Question: I am creating a layout with a and a . The problem which I am facing is that the layout is getting re sized as soon as the softkeypad opens.
Here is :
'''
<ScrollView xmlns:android="http://schemas.android.com/apk/res/android"
android:layout_width="fill_parent"
android:layout_height="fill_parent"
android:fillViewport="true"
android:padding="10px" >
<RelativeLayout
android:layout_width="fill_parent"
android:layout_height="fill_parent"
android:orientation="vertical" >
<TextView
android:id="@+id/settings_textView"
android:layout_width="wrap_content"
android:layout_height="wrap_content"
android:layout_alignParentTop="true"
android:layout_centerHorizontal="true"
android:layout_marginTop="15dp"
android:text="Settings"
android:textAppearance="?android:attr/textAppearanceMedium" />
<TextView
android:id="@+id/trainingSchedule_textView"
android:layout_width="wrap_content"
android:layout_height="wrap_content"
android:layout_alignParentLeft="true"
android:layout_below="@+id/settings_textView"
android:layout_marginLeft="19dp"
android:layout_marginTop="22dp"
android:text="Training Schedule:"
android:textAppearance="?android:attr/textAppearanceSmall" />
<EditText
android:id="@+id/trainingSchedule_editText"
android:layout_width="wrap_content"
android:layout_height="wrap_content"
android:layout_alignBaseline="@+id/trainingSchedule_textView"
android:layout_alignBottom="@+id/trainingSchedule_textView"
android:layout_marginLeft="14dp"
android:layout_toRightOf="@+id/trainingSchedule_textView"
android:ems="10" >
</EditText>
<TextView
android:id="@+id/days_textView1"
android:layout_width="wrap_content"
android:layout_height="wrap_content"
android:layout_alignLeft="@+id/trainingSchedule_textView"
android:layout_below="@+id/trainingSchedule_editText"
android:layout_marginTop="34dp"
android:text="Days:"
android:textAppearance="?android:attr/textAppearanceSmall" />
<EditText
android:id="@+id/days_editText"
android:layout_width="wrap_content"
android:layout_height="wrap_content"
android:layout_alignBaseline="@+id/days_textView1"
android:layout_alignBottom="@+id/days_textView1"
android:layout_alignLeft="@+id/trainingSchedule_editText"
android:ems="10"
android:inputType="number" />
<TextView
android:id="@+id/time_textView"
android:layout_width="wrap_content"
android:layout_height="wrap_content"
android:layout_alignLeft="@+id/days_textView1"
android:layout_below="@+id/days_editText"
android:layout_marginTop="37dp"
android:text="Time:"
android:textAppearance="?android:attr/textAppearanceSmall" />
<EditText
android:id="@+id/time_editText"
android:layout_width="wrap_content"
android:layout_height="wrap_content"
android:layout_alignBaseline="@+id/time_textView"
android:layout_alignBottom="@+id/time_textView"
android:layout_alignLeft="@+id/days_editText"
android:ems="10"
android:inputType="time" >
</EditText>
<TextView
android:id="@+id/timezone_textView"
android:layout_width="wrap_content"
android:layout_height="wrap_content"
android:layout_alignLeft="@+id/time_textView"
android:layout_centerVertical="true"
android:text="Time Zone:"
android:textAppearance="?android:attr/textAppearanceSmall" />
<EditText
android:id="@+id/timezone_editText"
android:layout_width="wrap_content"
android:layout_height="wrap_content"
android:layout_alignBaseline="@+id/timezone_textView"
android:layout_alignBottom="@+id/timezone_textView"
android:layout_alignLeft="@+id/time_editText"
android:layout_alignParentRight="true"
android:ems="10"
android:inputType="number" >
</EditText>
<TextView
android:id="@+id/frequency_textView"
android:layout_width="wrap_content"
android:layout_height="wrap_content"
android:layout_alignLeft="@+id/timezone_textView"
android:layout_below="@+id/timezone_editText"
android:layout_marginTop="41dp"
android:text="Frequency:"
android:textAppearance="?android:attr/textAppearanceSmall" />
<EditText
android:id="@+id/frequency_editText"
android:layout_width="wrap_content"
android:layout_height="wrap_content"
android:layout_alignBaseline="@+id/frequency_textView"
android:layout_alignBottom="@+id/frequency_textView"
android:layout_alignLeft="@+id/timezone_editText"
android:ems="10" />
<TextView
android:id="@+id/notifications_textView"
android:layout_width="wrap_content"
android:layout_height="wrap_content"
android:layout_alignLeft="@+id/frequency_textView"
android:layout_below="@+id/frequency_editText"
android:layout_marginTop="42dp"
android:text="Notifications:"
android:textAppearance="?android:attr/textAppearanceSmall" />
<EditText
android:id="@+id/notifications_editText"
android:layout_width="wrap_content"
android:layout_height="wrap_content"
android:layout_alignBaseline="@+id/notifications_textView"
android:layout_alignBottom="@+id/notifications_textView"
android:layout_alignLeft="@+id/frequency_editText"
android:ems="10" />
</RelativeLayout>
</ScrollView>
'''
This is the output after running in the emulator:

How can I fix this?
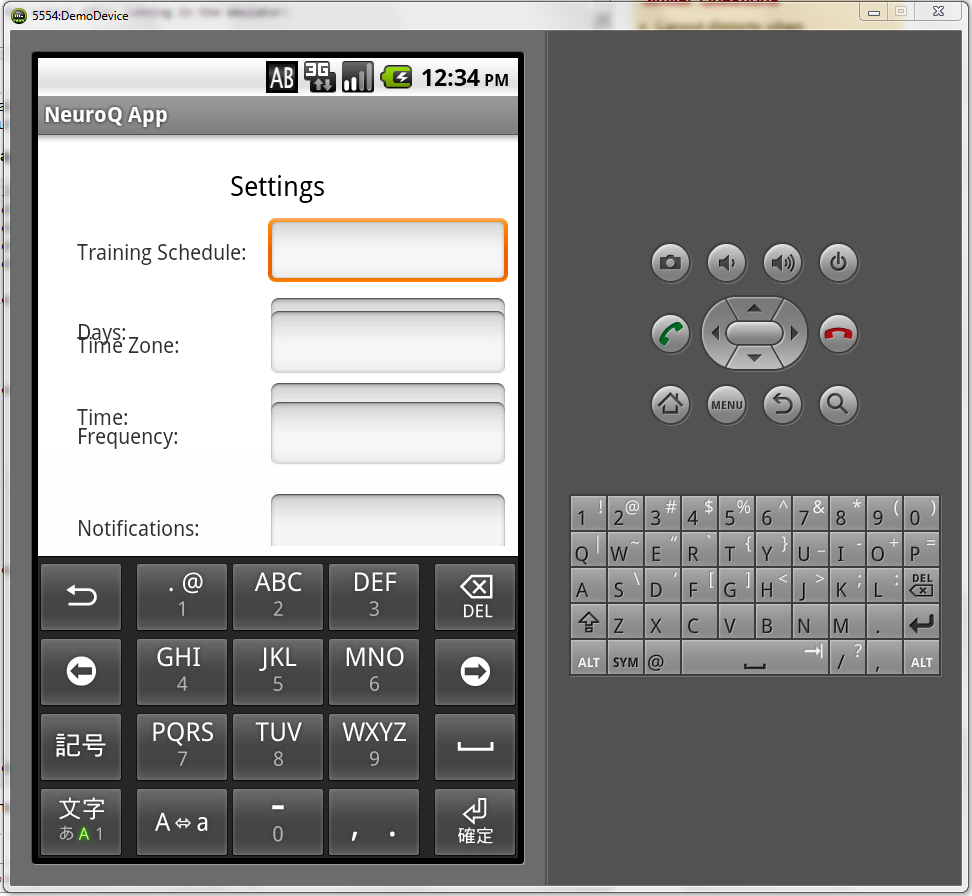
Answer: No need more changes on your xml file. Please replace the following code frome your existing code, I have done some minor changes.
'''
<ScrollView xmlns:android="http://schemas.android.com/apk/res/android"
android:layout_width="fill_parent"
android:layout_height="fill_parent"
android:fillViewport="true"
android:padding="10px" >
<RelativeLayout
android:layout_width="fill_parent"
android:layout_height="fill_parent"
android:orientation="vertical" >
<TextView
android:id="@+id/settings_textView"
android:layout_width="wrap_content"
android:layout_height="wrap_content"
android:layout_alignParentTop="true"
android:layout_centerHorizontal="true"
android:layout_marginTop="15dp"
android:text="Settings"
android:textAppearance="?android:attr/textAppearanceMedium" />
<TextView
android:id="@+id/trainingSchedule_textView"
android:layout_width="wrap_content"
android:layout_height="wrap_content"
android:layout_alignParentLeft="true"
android:layout_below="@+id/settings_textView"
android:layout_marginLeft="19dp"
android:layout_marginTop="22dp"
android:text="Training Schedule:"
android:textAppearance="?android:attr/textAppearanceSmall" />
<EditText
android:id="@+id/trainingSchedule_editText"
android:layout_width="wrap_content"
android:layout_height="wrap_content"
android:layout_alignBaseline="@+id/trainingSchedule_textView"
android:layout_alignBottom="@+id/trainingSchedule_textView"
android:layout_marginLeft="14dp"
android:layout_toRightOf="@+id/trainingSchedule_textView"
android:ems="10" >
</EditText>
<TextView
android:id="@+id/days_textView1"
android:layout_width="wrap_content"
android:layout_height="wrap_content"
android:layout_alignLeft="@+id/trainingSchedule_textView"
android:layout_below="@+id/trainingSchedule_editText"
android:layout_marginTop="34dp"
android:text="Days:"
android:textAppearance="?android:attr/textAppearanceSmall" />
<EditText
android:id="@+id/days_editText"
android:layout_width="wrap_content"
android:layout_height="wrap_content"
android:layout_alignBaseline="@+id/days_textView1"
android:layout_alignBottom="@+id/days_textView1"
android:layout_alignLeft="@+id/trainingSchedule_editText"
android:ems="10"
android:inputType="number" />
<TextView
android:id="@+id/time_textView"
android:layout_width="wrap_content"
android:layout_height="wrap_content"
android:layout_alignLeft="@+id/days_textView1"
android:layout_below="@+id/days_editText"
android:layout_marginTop="34dp"
android:text="Time:"
android:textAppearance="?android:attr/textAppearanceSmall" />
<EditText
android:id="@+id/time_editText"
android:layout_width="wrap_content"
android:layout_height="wrap_content"
android:layout_alignBaseline="@+id/time_textView"
android:layout_alignBottom="@+id/time_textView"
android:layout_alignLeft="@+id/days_editText"
android:ems="10"
android:inputType="time" >
</EditText>
<TextView
android:id="@+id/timezone_textView"
android:layout_width="wrap_content"
android:layout_height="wrap_content"
android:layout_alignLeft="@+id/time_textView1"
android:layout_below="@+id/time_editText"
android:layout_marginTop="34dp"
android:text="Time Zone:"
android:textAppearance="?android:attr/textAppearanceSmall" />
<EditText
android:id="@+id/timezone_editText"
android:layout_width="wrap_content"
android:layout_height="wrap_content"
android:layout_alignBaseline="@+id/timezone_textView"
android:layout_alignBottom="@+id/timezone_textView"
android:layout_alignLeft="@+id/time_editText"
android:layout_alignParentRight="true"
android:ems="10"
android:inputType="number" >
</EditText>
<TextView
android:id="@+id/frequency_textView"
android:layout_width="wrap_content"
android:layout_height="wrap_content"
android:layout_alignLeft="@+id/timezone_textView"
android:layout_below="@+id/timezone_editText"
android:layout_marginTop="41dp"
android:text="Frequency:"
android:textAppearance="?android:attr/textAppearanceSmall" />
<EditText
android:id="@+id/frequency_editText"
android:layout_width="wrap_content"
android:layout_height="wrap_content"
android:layout_alignBaseline="@+id/frequency_textView"
android:layout_alignBottom="@+id/frequency_textView"
android:layout_alignLeft="@+id/timezone_editText"
android:ems="10" />
<TextView
android:id="@+id/notifications_textView"
android:layout_width="wrap_content"
android:layout_height="wrap_content"
android:layout_alignLeft="@+id/frequency_textView"
android:layout_below="@+id/frequency_editText"
android:layout_marginTop="42dp"
android:text="Notifications:"
android:textAppearance="?android:attr/textAppearanceSmall" />
<EditText
android:id="@+id/notifications_editText"
android:layout_width="wrap_content"
android:layout_height="wrap_content"
android:layout_alignBaseline="@+id/notifications_textView"
android:layout_alignBottom="@+id/notifications_textView"
android:layout_alignLeft="@+id/frequency_editText"
android:ems="10" />
</RelativeLayout>
</ScrollView>
'''